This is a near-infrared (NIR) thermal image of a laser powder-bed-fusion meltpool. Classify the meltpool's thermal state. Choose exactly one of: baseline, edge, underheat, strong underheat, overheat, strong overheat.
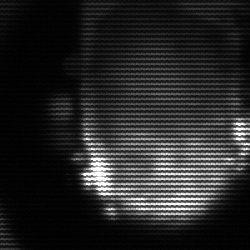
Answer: baseline